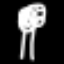
Label: palm tree